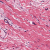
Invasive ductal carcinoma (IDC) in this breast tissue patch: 0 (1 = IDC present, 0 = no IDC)